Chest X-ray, AP view. Patient: 24 years old, sex M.
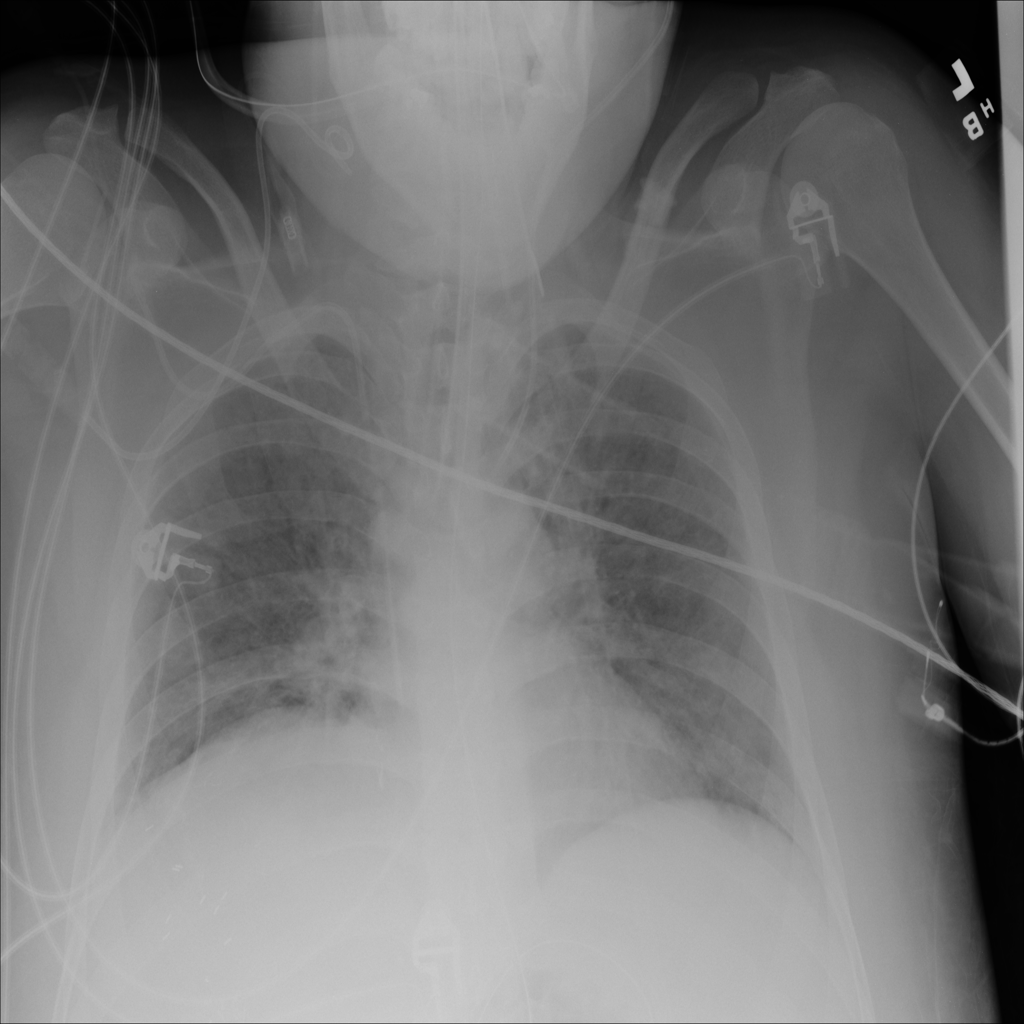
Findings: Infiltration